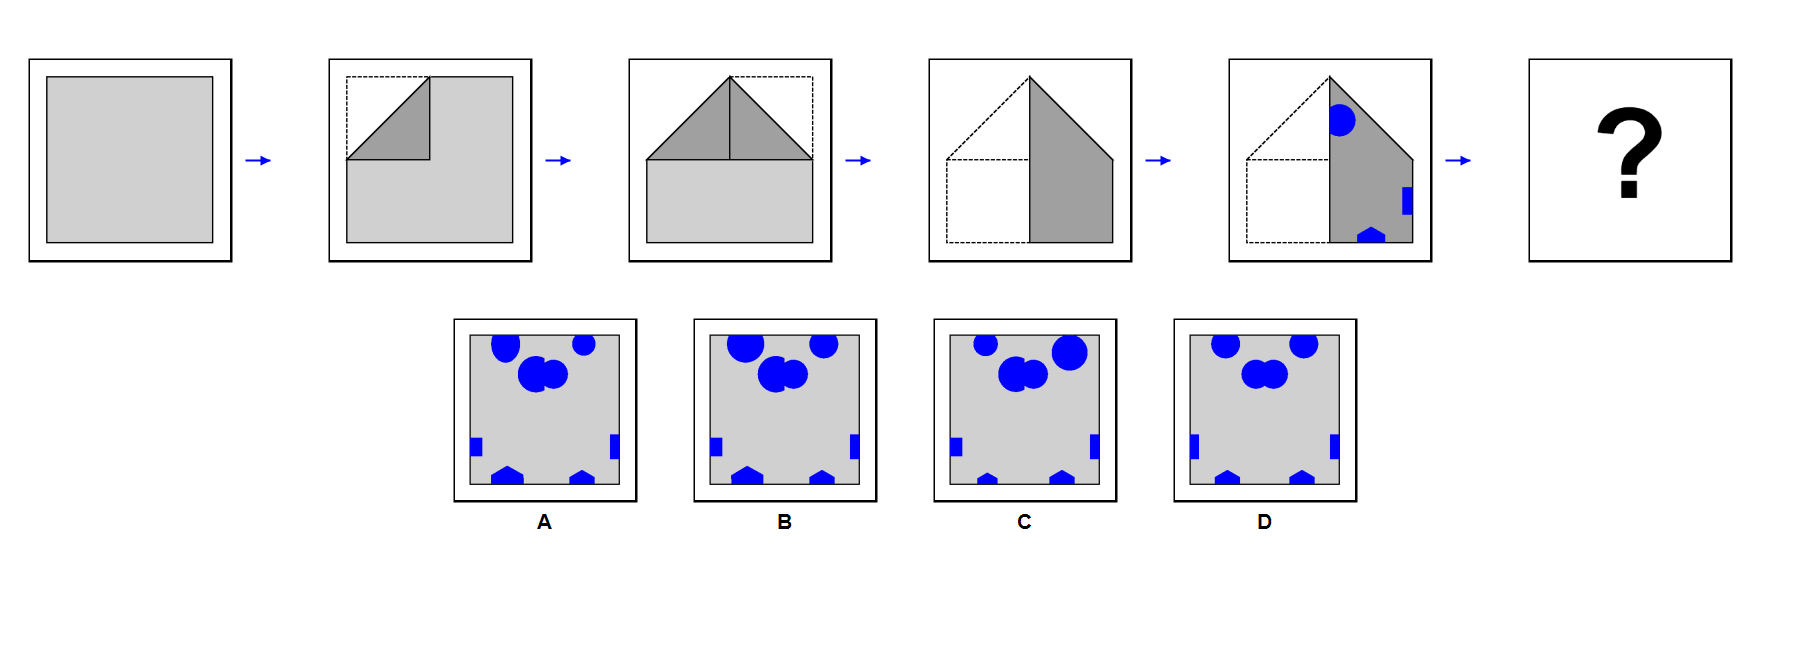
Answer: D